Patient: sex F, age 68
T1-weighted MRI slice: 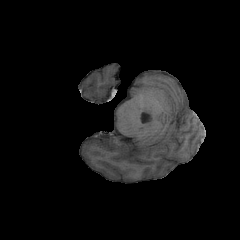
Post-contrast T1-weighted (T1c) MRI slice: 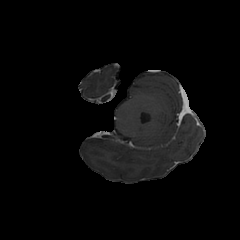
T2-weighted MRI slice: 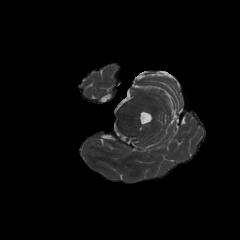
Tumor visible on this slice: no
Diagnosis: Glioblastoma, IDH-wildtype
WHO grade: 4